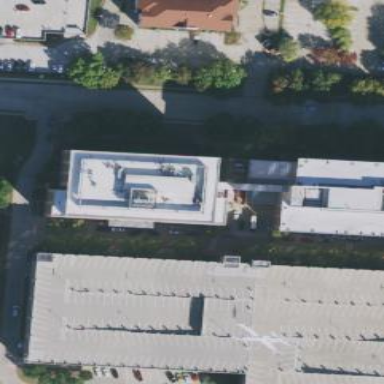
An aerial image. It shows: Hospital building.